Question: I am interested in creating something like the picture below. A counter box with a transparent background and a thin border, plus an icon in the bottom of that semi circle.

I made something like what I want, see below:
'''
.chartBottom{
width:0;
height:0;
border:60px solid #c45;
border-bottom:60px solid transparent;
border-radius: 60px;
}
'''
But the problem of this trick is that it can't have any transparent background. Any ideas?
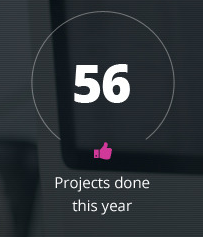
Answer: use this code instead of using border 60px and setting width and height to zero.use width and height and border 1px;
'''
.chartBottom{
width:60px;
height:60px;
border:1px solid #c45;
border-bottom:1px solid transparent;
border-radius: 60px
}
'''
<URL> is jsfiddle for you to see.